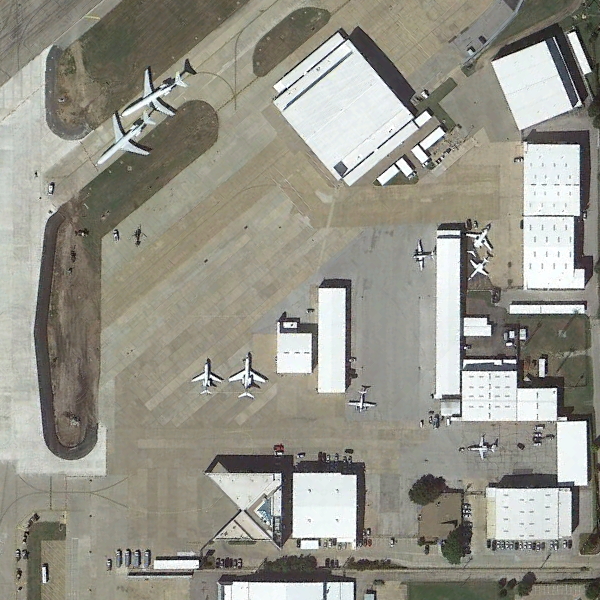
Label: Airport